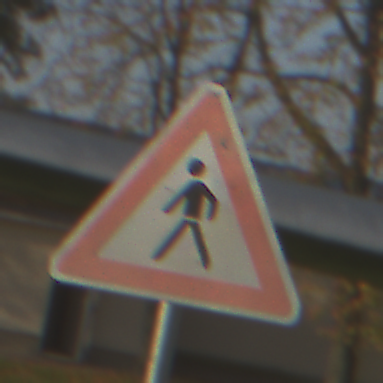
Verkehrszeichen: FussgaengerRechts
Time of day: SunriseSunset
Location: Outdoor (Special)
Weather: Clear
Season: NotSpecified
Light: Natural